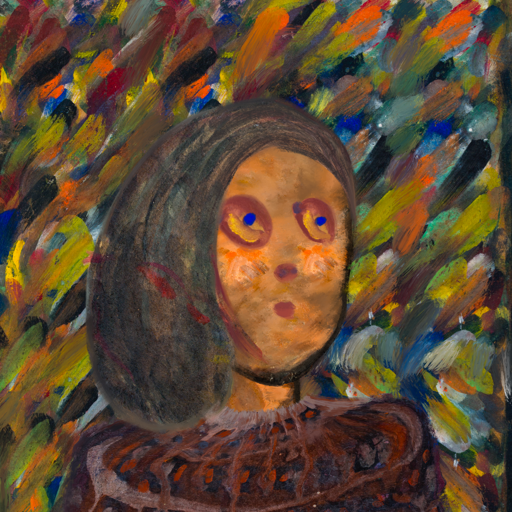
Background: An_Impression, Head And Neck Side: Gypsy_Queen, Face Side: Mother_And_Son_Son, Bust: Hypocrite, Hair Side: Gypsy_Mother, Head Accessory: Blank, Second Necklace: Blank, Necklace: Blank, Baby: Blank